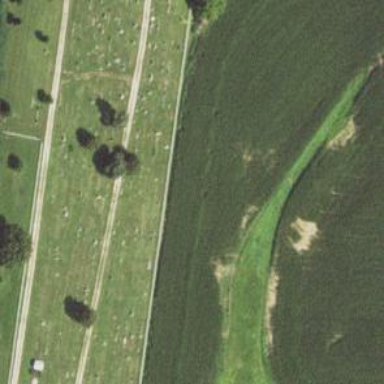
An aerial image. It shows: Cemetery.